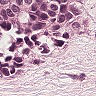
Metastatic tissue present: yes